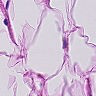
Metastatic tissue present: no